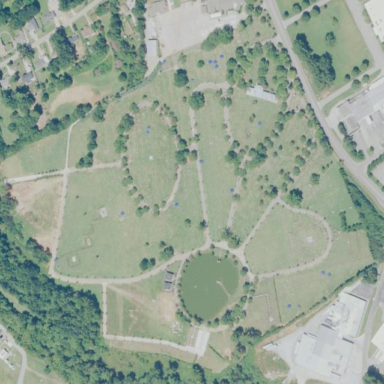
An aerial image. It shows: Cemetery.